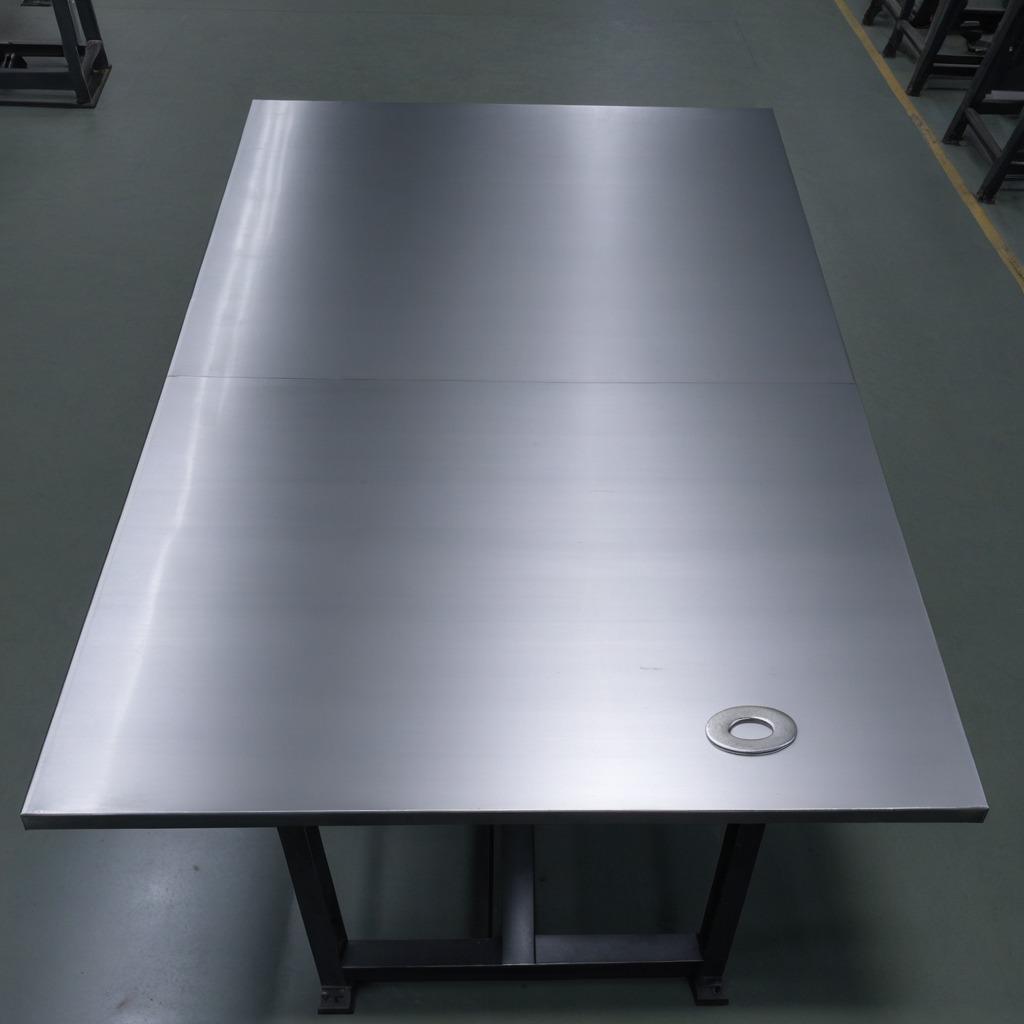
A flat metal washer lying on the tabletop.